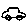
Label: car